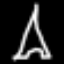
Label: The Eiffel Tower